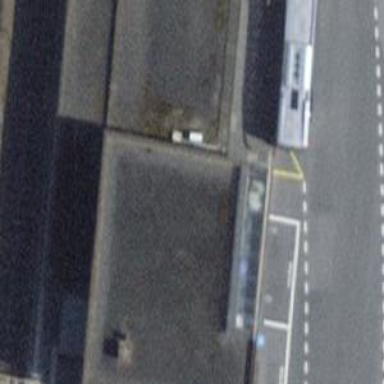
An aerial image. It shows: Covered building passage with steps.